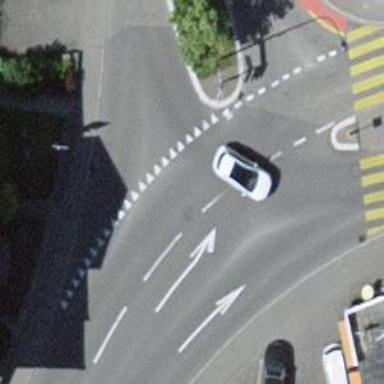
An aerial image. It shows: Secondary road with asphalt surface and dedicated cycle lane.